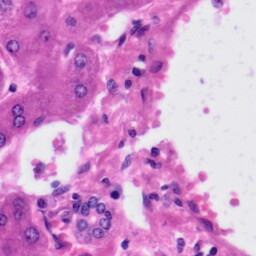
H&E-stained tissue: Liver